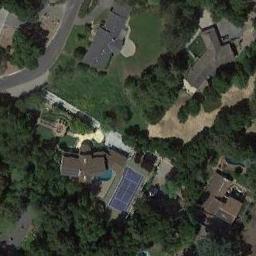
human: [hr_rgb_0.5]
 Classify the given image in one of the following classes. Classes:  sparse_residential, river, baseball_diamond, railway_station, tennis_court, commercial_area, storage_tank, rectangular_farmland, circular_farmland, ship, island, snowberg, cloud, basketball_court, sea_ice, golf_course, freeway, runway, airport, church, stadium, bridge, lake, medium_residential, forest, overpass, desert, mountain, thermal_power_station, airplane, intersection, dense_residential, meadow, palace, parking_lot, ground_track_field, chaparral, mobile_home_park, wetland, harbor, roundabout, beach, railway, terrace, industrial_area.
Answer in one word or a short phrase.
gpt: tennis_court